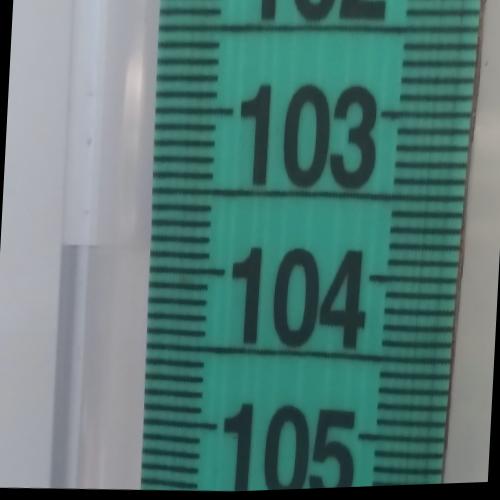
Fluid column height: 103.9 cm